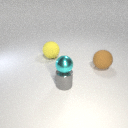
large brown rubber sphere to the right of large yellow rubber sphere